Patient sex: F
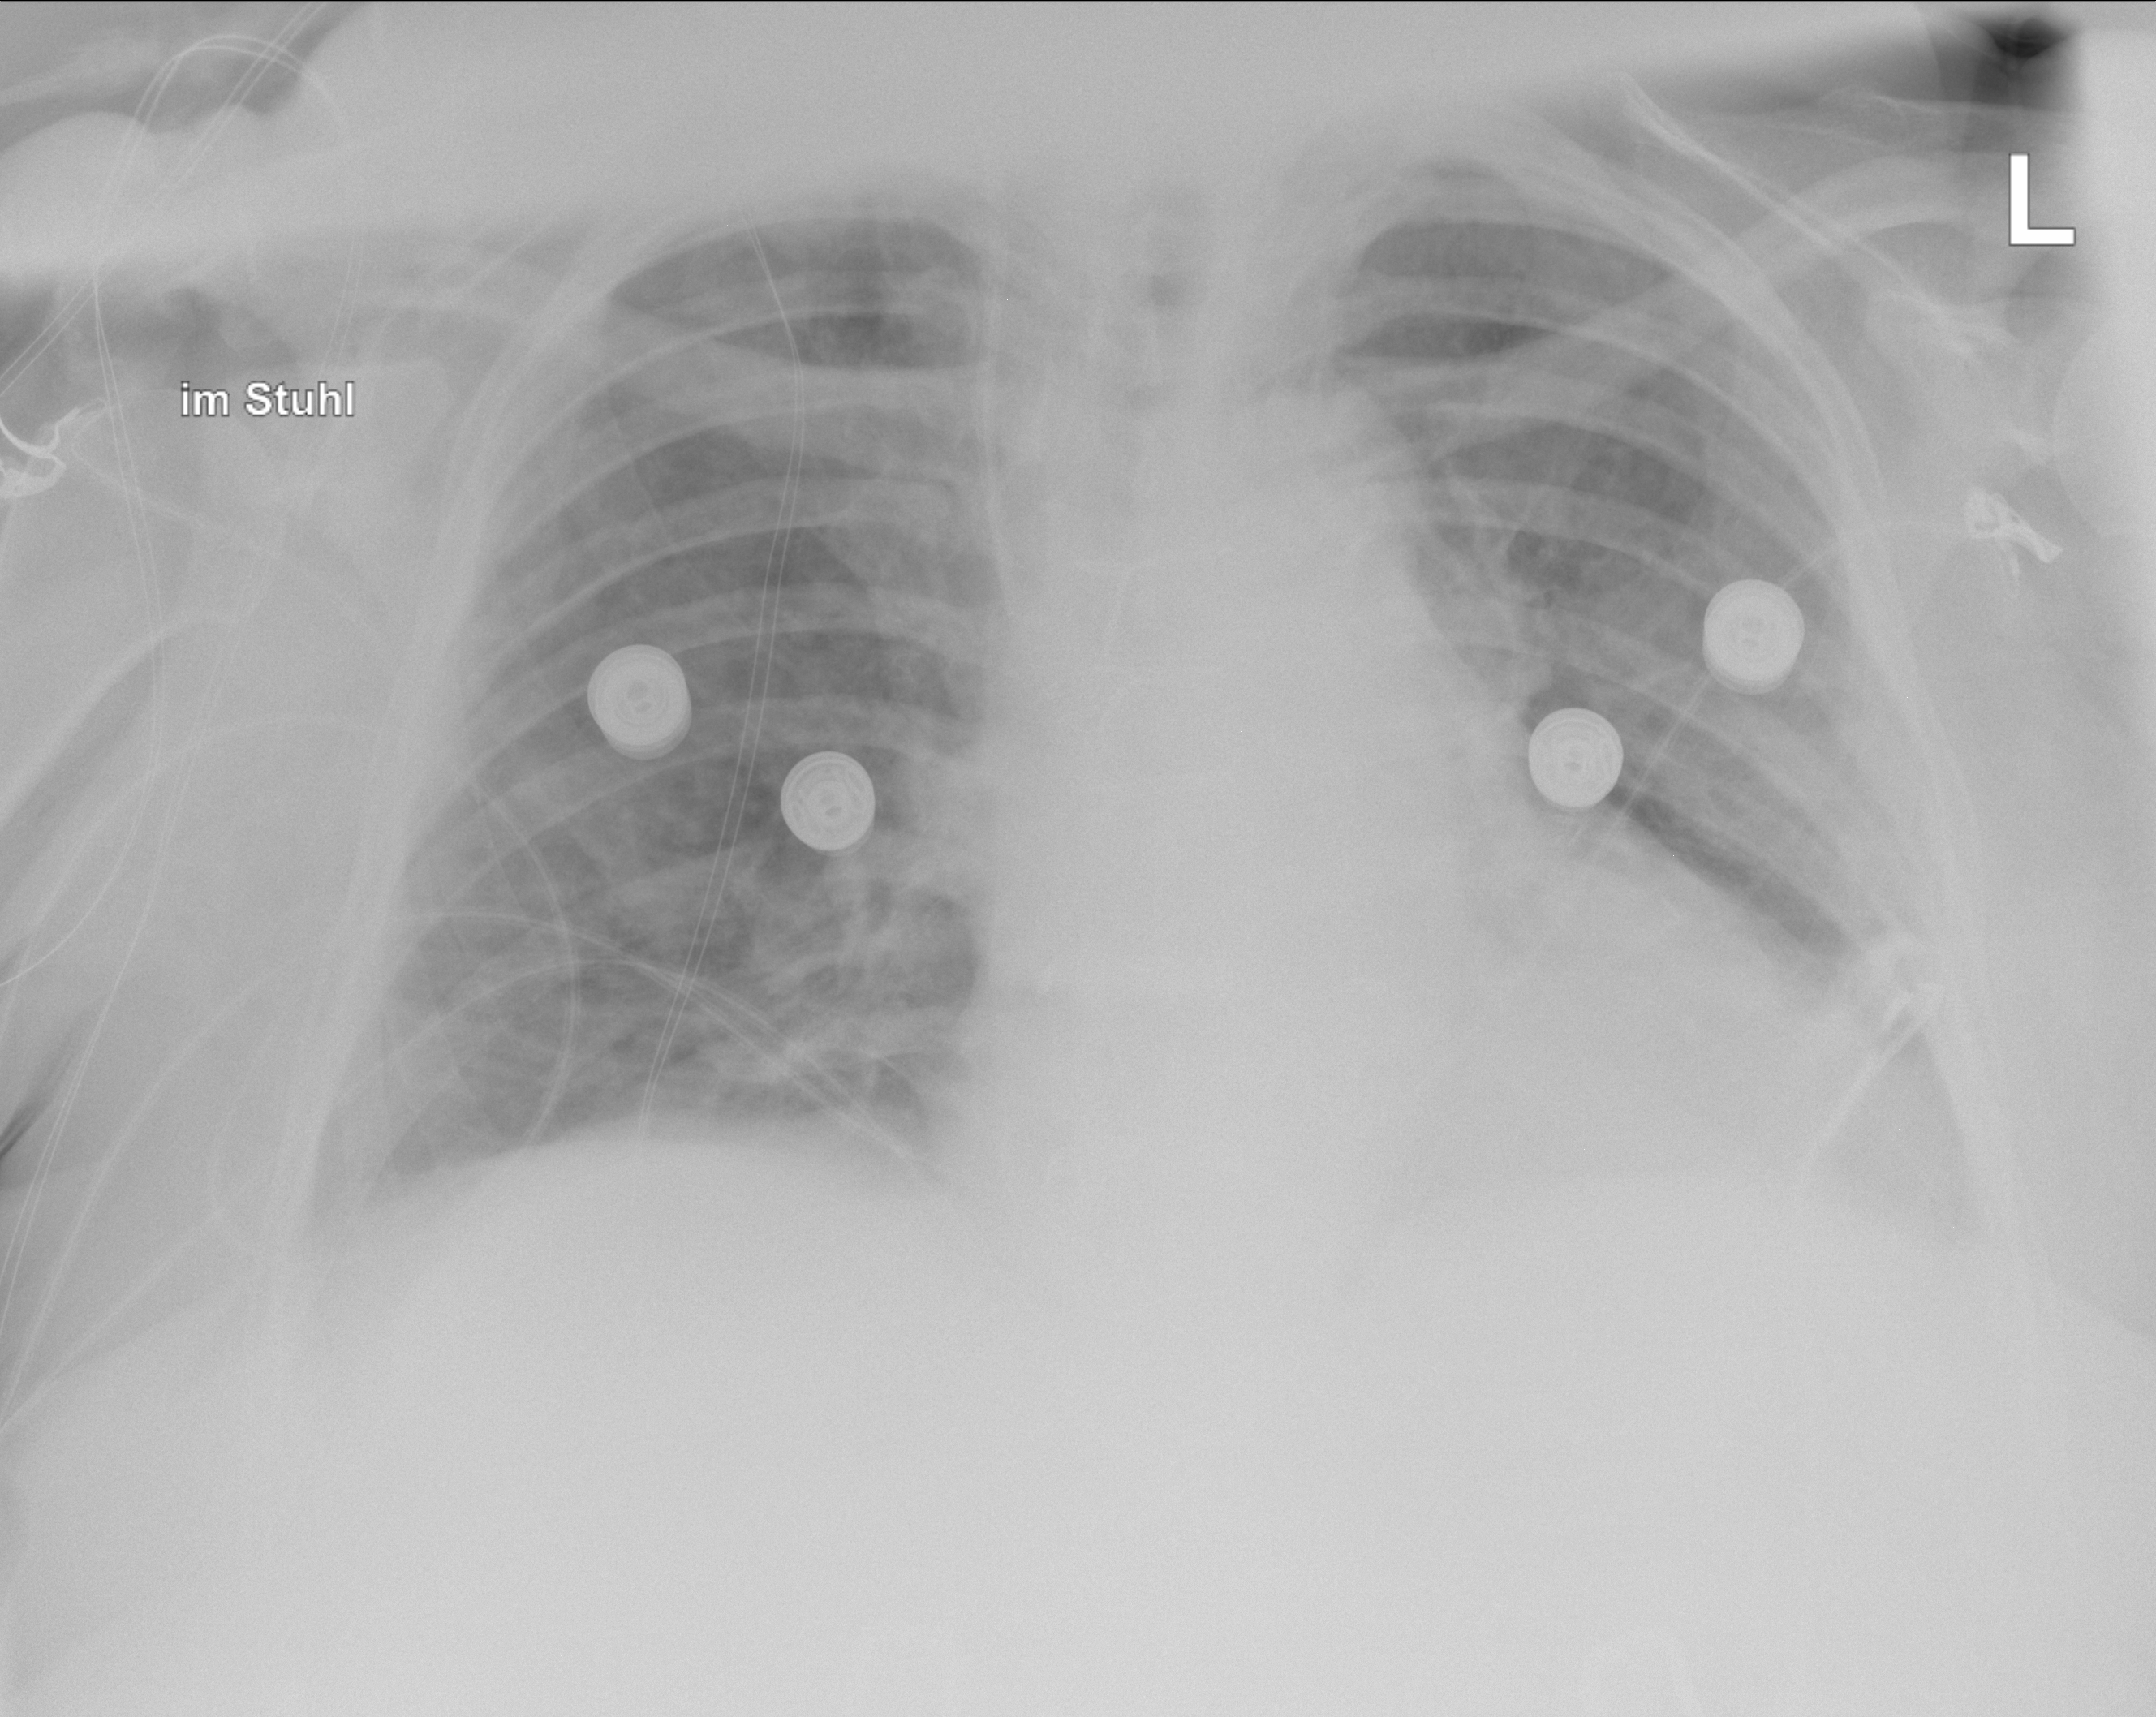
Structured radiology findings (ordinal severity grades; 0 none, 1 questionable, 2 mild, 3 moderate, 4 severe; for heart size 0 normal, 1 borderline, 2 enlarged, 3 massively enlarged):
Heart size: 2
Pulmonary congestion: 2
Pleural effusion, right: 0
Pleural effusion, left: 1
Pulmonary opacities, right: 0
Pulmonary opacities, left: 0
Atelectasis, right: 0
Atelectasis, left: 0